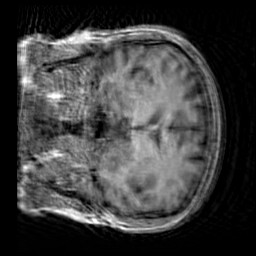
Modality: T1w
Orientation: coronal
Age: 39
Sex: male
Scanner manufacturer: siemens
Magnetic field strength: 3 T
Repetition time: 2.3 s
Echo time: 0.00303 s